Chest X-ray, PA view. Patient: 50 years old, sex M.
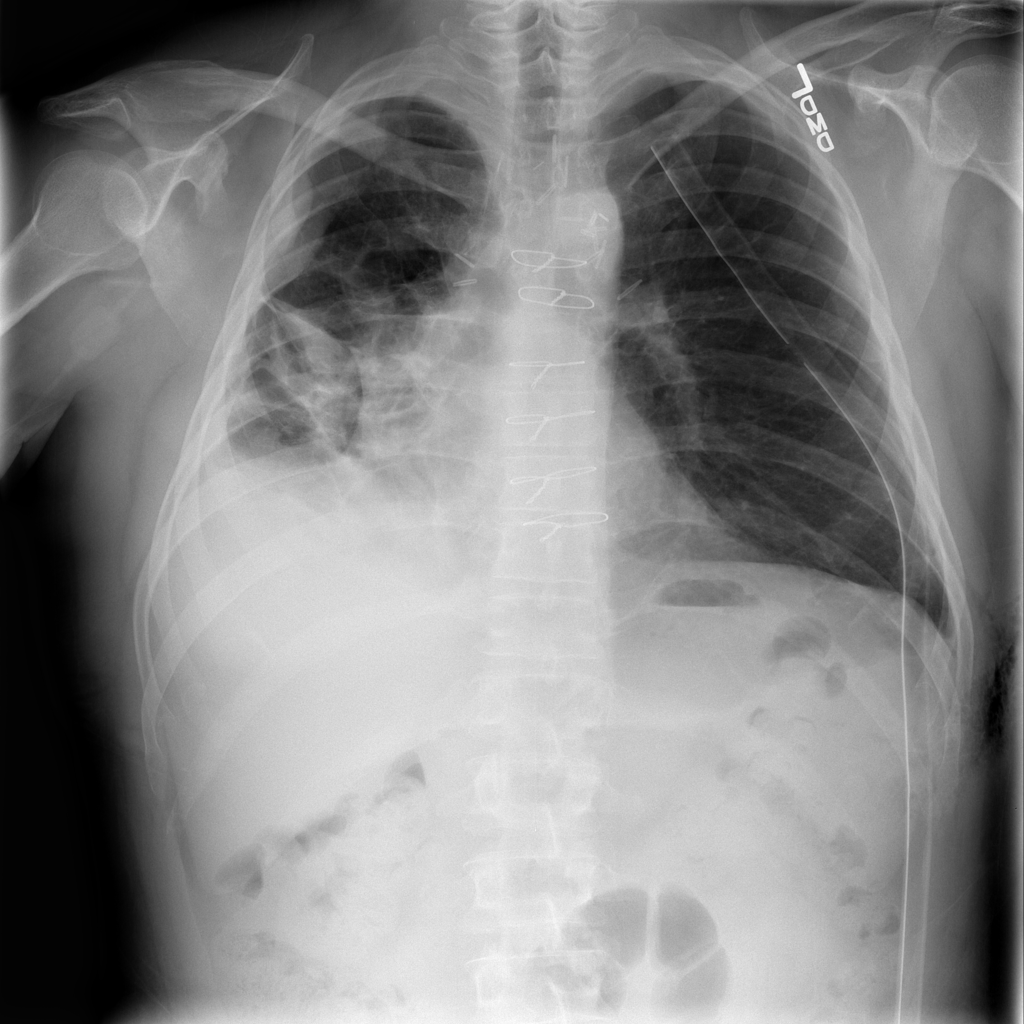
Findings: Effusion